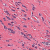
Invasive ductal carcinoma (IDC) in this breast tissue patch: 1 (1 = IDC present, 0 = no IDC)